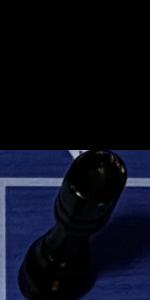
Label: Rook_Black